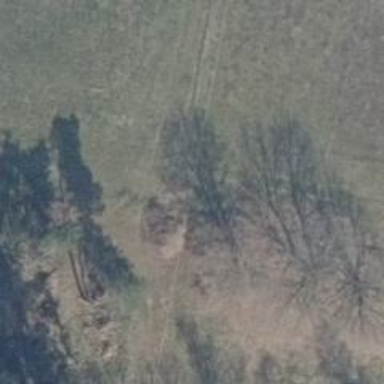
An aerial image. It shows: Single tag "natural: tree."